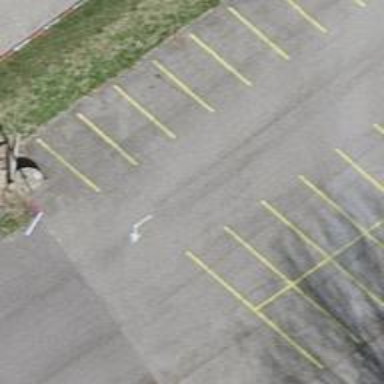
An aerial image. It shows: Asphalt parking aisle road for service vehicles.